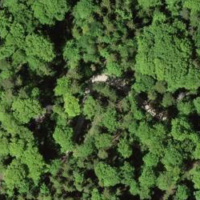
EUNIS habitat code: 41
Species observed at this site:
Cardamine heptaphylla
Tussilago farfara